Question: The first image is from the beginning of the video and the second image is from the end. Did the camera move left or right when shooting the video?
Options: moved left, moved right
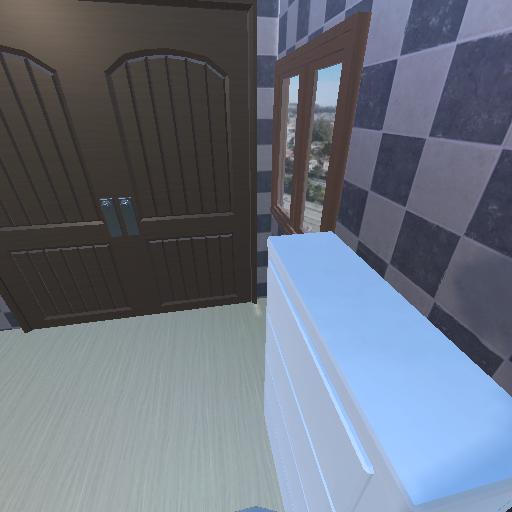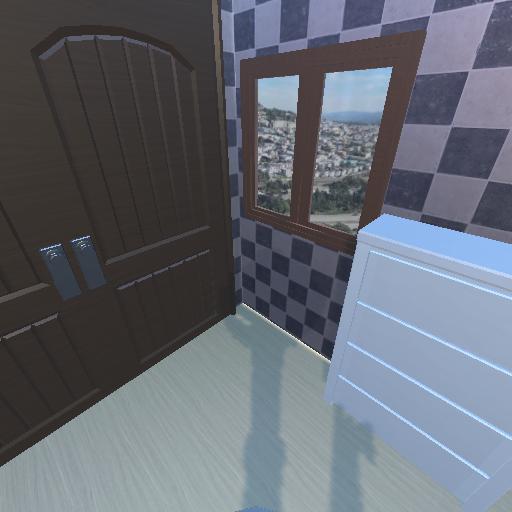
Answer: moved left